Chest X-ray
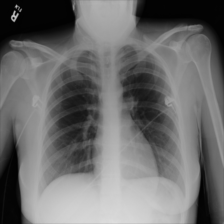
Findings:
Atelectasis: negative
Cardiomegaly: negative
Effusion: negative
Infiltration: negative
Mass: negative
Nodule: negative
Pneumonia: negative
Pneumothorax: negative
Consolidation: negative
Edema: negative
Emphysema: negative
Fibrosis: negative
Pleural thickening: negative
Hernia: negative